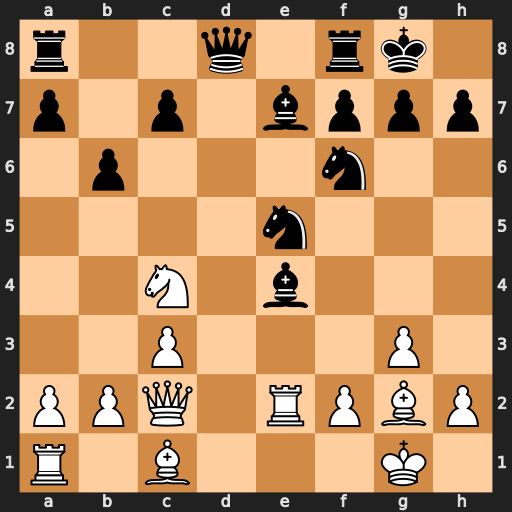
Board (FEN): r2q1rk1/p1p1bppp/1p3n2/4n3/2N1b3/2P3P1/PPQ1RPBP/R1B3K1
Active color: w
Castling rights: -
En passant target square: -
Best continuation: Bxe4 Nxc4 Bxa8 Qxa8 Rxe7